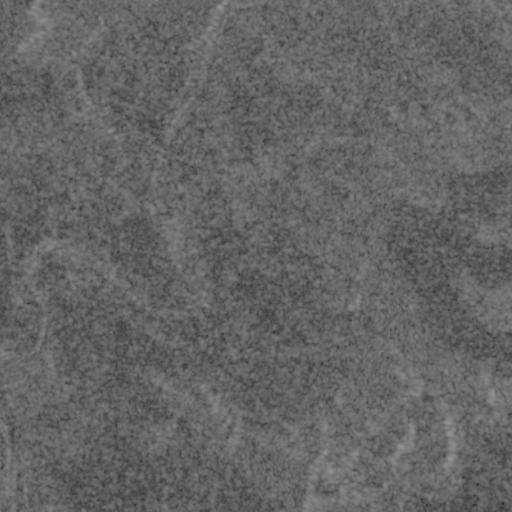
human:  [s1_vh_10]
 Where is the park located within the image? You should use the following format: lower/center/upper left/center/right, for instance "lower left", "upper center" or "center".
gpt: The park is located in the upper left of the image.
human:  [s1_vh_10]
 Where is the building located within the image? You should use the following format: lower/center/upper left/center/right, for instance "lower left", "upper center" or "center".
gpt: The building is located in the upper right of the image.
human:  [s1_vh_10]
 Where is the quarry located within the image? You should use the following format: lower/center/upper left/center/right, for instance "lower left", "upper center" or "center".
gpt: There is no quarry in the image.

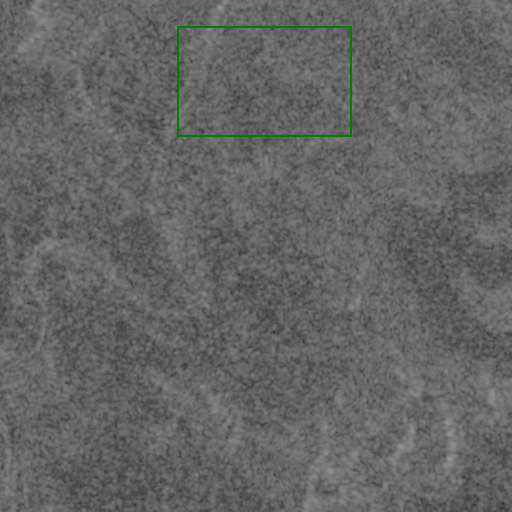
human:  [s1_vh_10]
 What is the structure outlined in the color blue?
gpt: There is no blue outline.
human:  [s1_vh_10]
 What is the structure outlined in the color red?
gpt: There is no structure outlined in red.